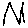
Label: zigzag